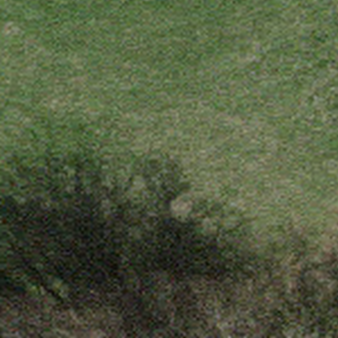
Label: other